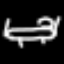
Label: bed